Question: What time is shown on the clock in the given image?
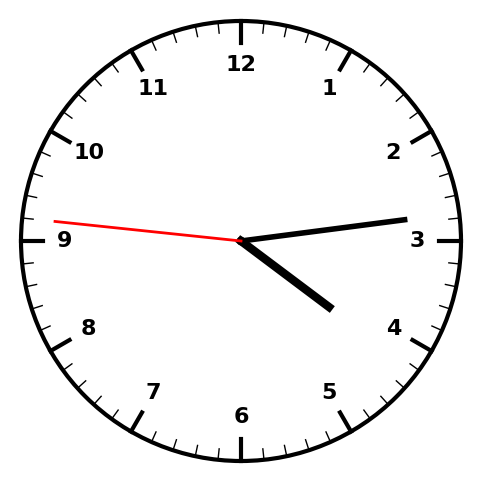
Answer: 04:13:46